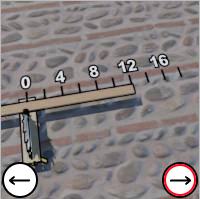
Task: length
Answer: 12
First scale value: 4.0